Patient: sex F, age 66
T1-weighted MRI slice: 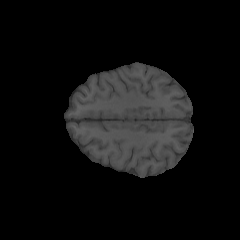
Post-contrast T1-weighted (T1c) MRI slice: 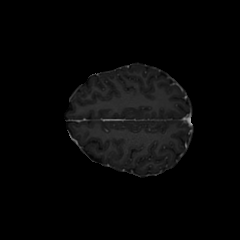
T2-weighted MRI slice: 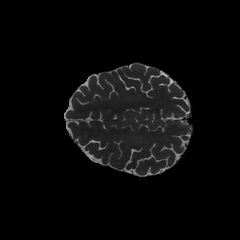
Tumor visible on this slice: no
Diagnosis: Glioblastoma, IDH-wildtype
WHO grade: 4